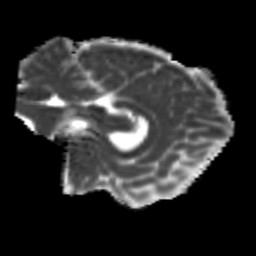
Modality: MD
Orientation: sagittal
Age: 19
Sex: female
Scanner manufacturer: siemens
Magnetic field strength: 3 T
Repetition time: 3.5 s
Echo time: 0.104 s